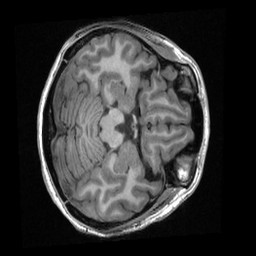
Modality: T1w
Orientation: axial
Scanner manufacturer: ge
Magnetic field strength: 3 T
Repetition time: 0.007676 s
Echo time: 0.002928 s